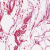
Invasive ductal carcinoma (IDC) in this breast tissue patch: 0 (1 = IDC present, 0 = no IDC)